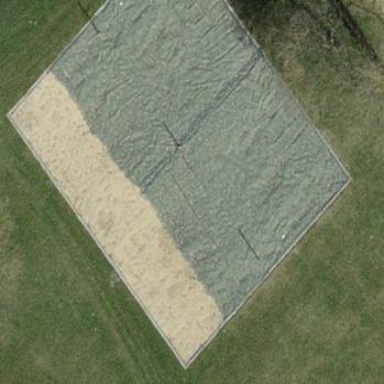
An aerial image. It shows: Sandy pitch for beach volleyball.